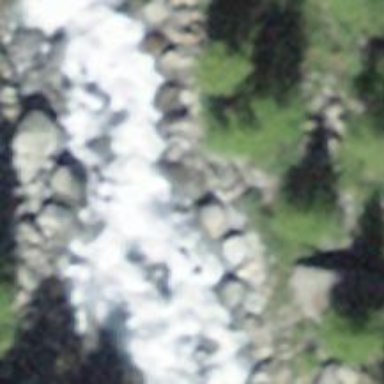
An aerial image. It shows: Beautiful waterfall in nature.